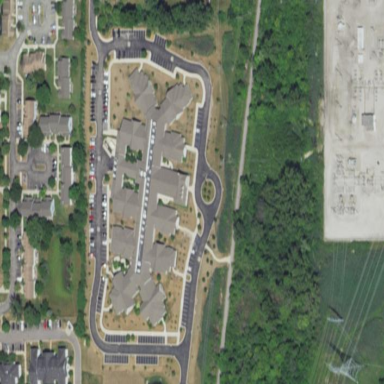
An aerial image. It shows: Nursing home.